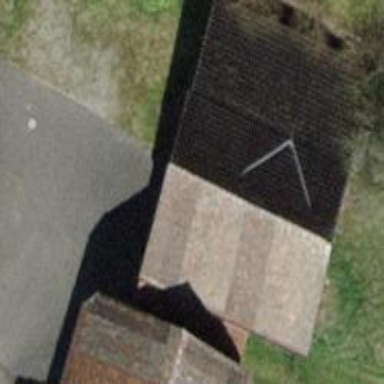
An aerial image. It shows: Rural barn.